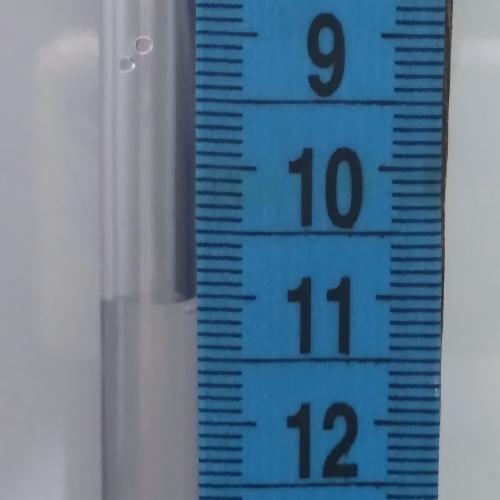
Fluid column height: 11.0 cm